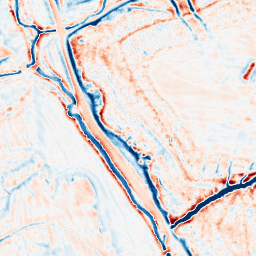
Category: edge_preserving
Decomposition family: bilateral
Decomposition parameters: d: 15
sigma_color: 150
sigma_space: 25
Upsampling method: quadratic
Upsampling parameters: scale: 2
Upsampling scale: 2